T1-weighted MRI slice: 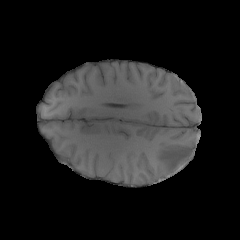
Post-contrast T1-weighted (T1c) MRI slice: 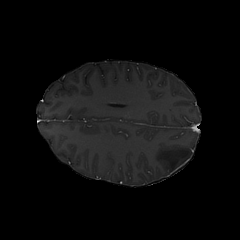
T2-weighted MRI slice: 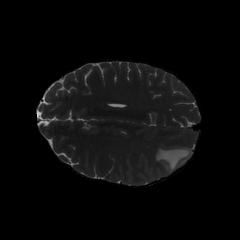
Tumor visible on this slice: yes